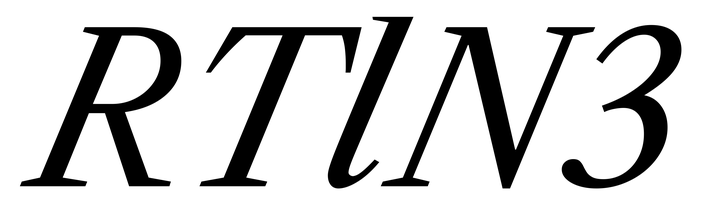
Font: LibreCaslonText-Italic_Italic